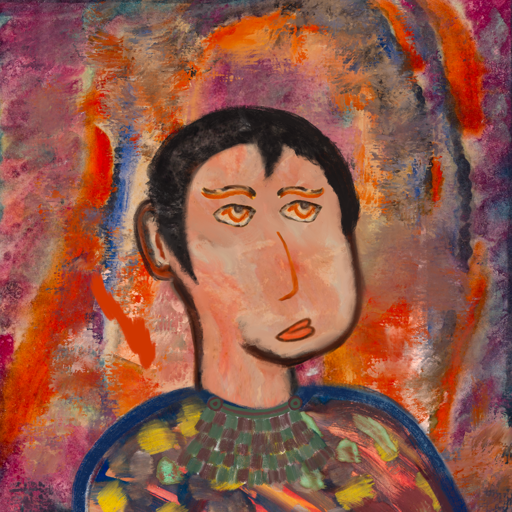
Background: Experience, Head And Neck Side: Roy_Bahadur, Face Side: Experience, Bust: Mother_And_Son_Mother, Hair Side: Roy_Bahadur, Head Accessory: Blank, Second Necklace: After_Raid, Necklace: Blank, Baby: Blank